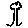
Label: tree